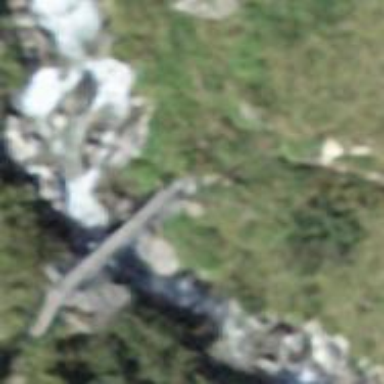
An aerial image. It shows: Path leading to bridge.